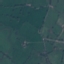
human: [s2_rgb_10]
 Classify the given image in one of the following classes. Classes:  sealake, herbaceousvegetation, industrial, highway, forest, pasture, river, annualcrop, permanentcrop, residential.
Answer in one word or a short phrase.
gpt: Pasture